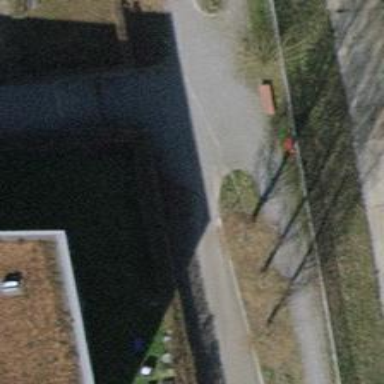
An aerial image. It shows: Bollard barrier.